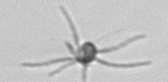
Label: Ophiaster